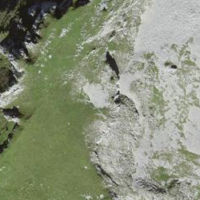
EUNIS habitat code: 31
Species observed at this site:
Orchis mascula